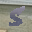
Label: 5